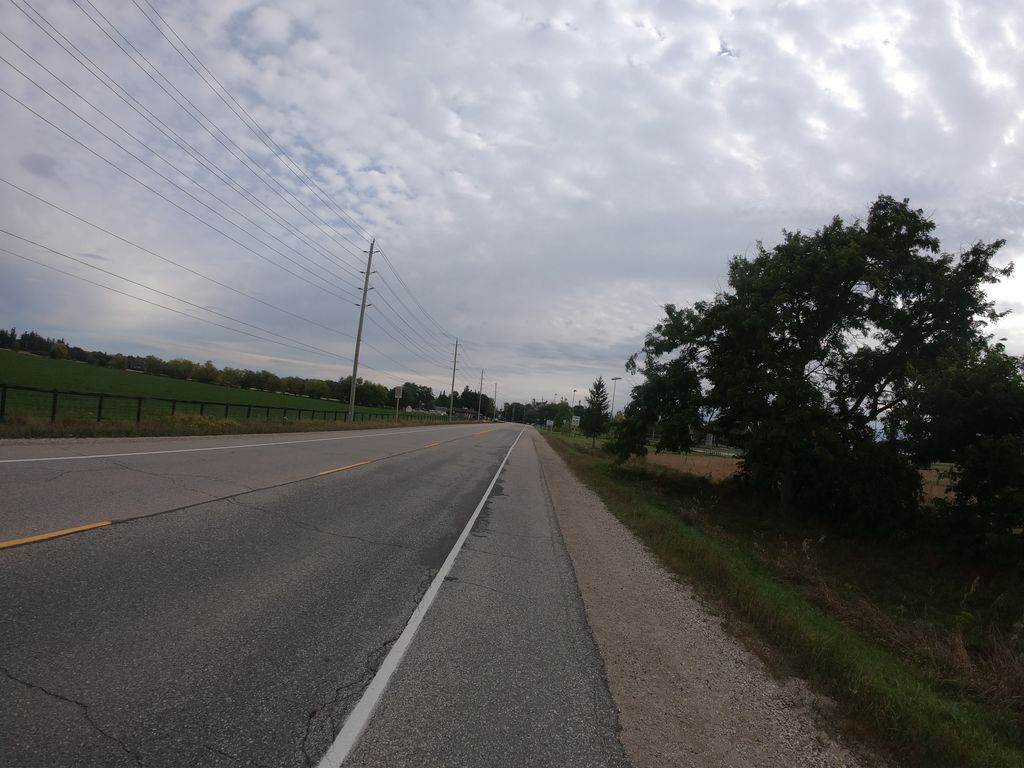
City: kitchener-waterloo